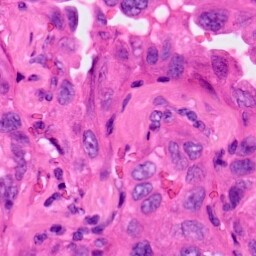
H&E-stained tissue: Lung